Field crop: maize
Growth stage: 2
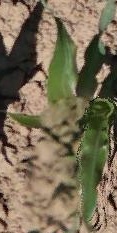
Species: maize